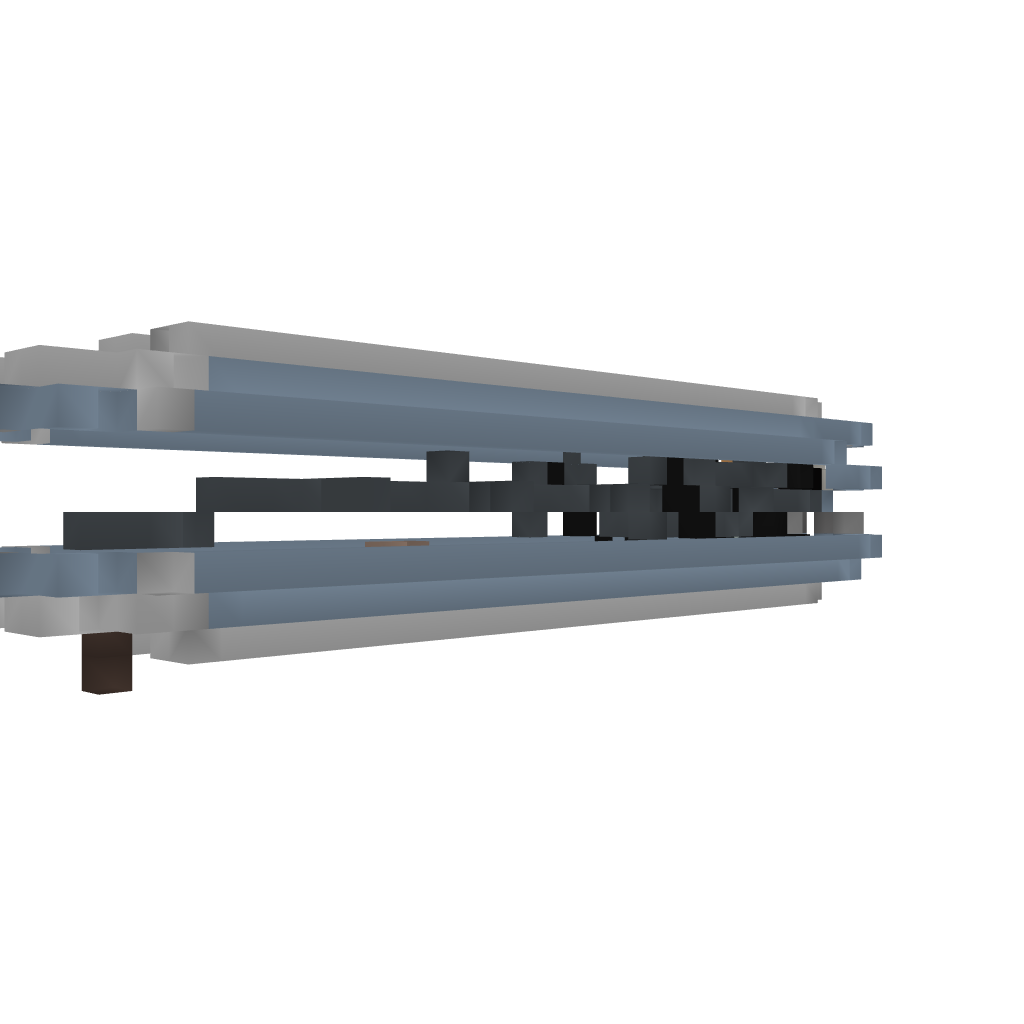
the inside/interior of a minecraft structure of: Functional Corvette Airship